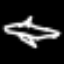
Label: airplane